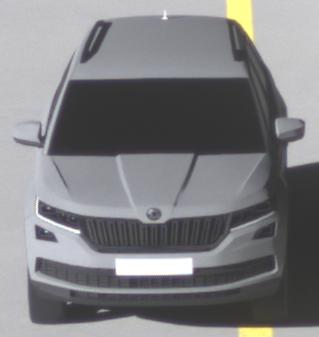
Make: Skoda
Model: Kodiaq 1.4 TSI
Detailed model: Kodiaq
Model produced from: 2017/03
Model produced until: 2018/05
Doors: 5
Color: gray
Road condition: dry road
Daytime: sunrise or sunset
Contrast: high contrast